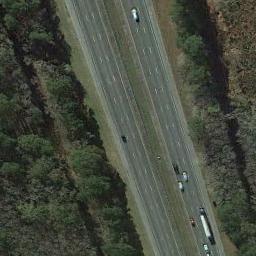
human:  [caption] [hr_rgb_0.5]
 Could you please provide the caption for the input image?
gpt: There wasn't much traffic on the motorway .

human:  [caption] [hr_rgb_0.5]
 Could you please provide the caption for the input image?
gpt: The freeway goes through the forest with some cars .

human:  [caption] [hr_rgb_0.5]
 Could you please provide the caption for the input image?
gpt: A straight freeway goes through the forest with dense sage green trees .

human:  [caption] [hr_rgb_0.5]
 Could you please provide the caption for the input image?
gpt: There are large green forests around the freeway and there are several cars on the freeway .

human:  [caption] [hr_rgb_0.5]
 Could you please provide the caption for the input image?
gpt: There are green belts along the freeway with many green trees around .